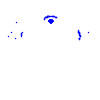
Particle: electron